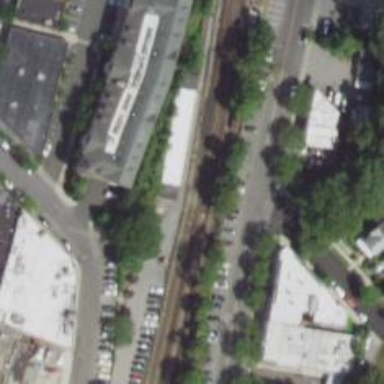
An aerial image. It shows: Railway crossover.